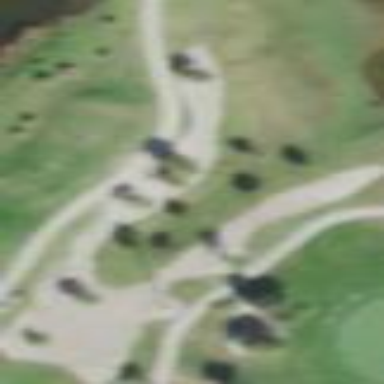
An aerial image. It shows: Golf bunker filled with natural sand.